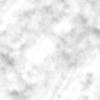
Label: no_change